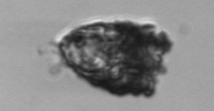
Label: Tintinnopsis